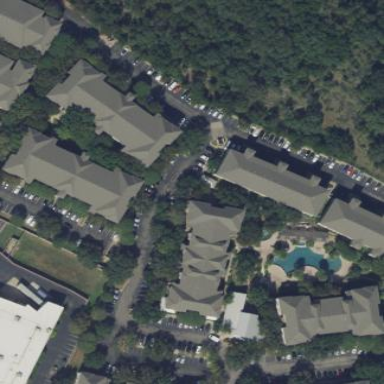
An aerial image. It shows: Residential area with apartments.